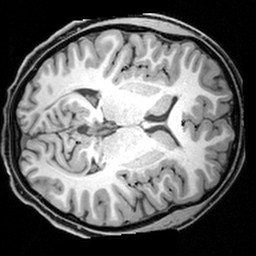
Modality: T1w
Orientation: axial
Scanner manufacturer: siemens
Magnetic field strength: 3 T
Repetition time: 1.9 s
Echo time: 0.00397 s